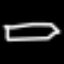
Label: pencil